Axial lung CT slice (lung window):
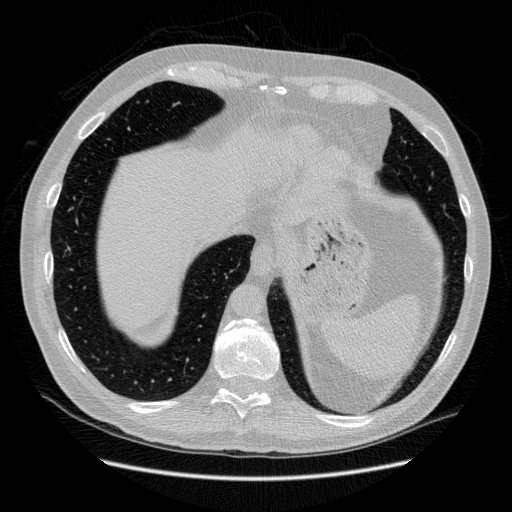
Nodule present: no